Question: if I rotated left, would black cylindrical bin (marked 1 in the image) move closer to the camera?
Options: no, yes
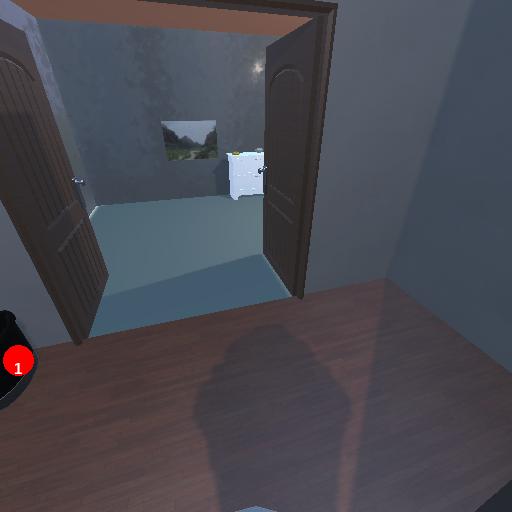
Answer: no